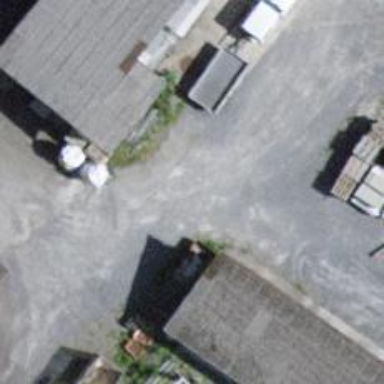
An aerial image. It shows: Driveway.